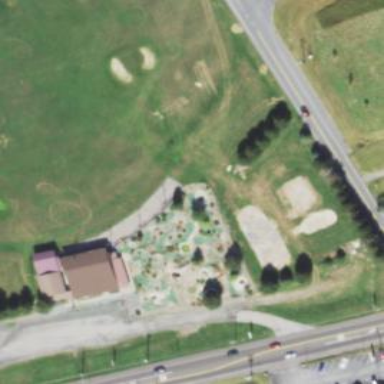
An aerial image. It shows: Miniature golf leisure land.